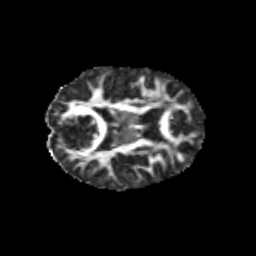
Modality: FA
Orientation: axial
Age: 10
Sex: male
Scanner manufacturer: siemens
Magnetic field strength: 3 T
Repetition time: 3.8 s
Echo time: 0.07 s